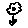
Label: flower